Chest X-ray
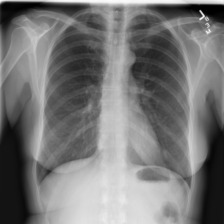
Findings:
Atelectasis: negative
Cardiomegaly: negative
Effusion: negative
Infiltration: positive
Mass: negative
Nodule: negative
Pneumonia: negative
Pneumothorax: negative
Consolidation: negative
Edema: negative
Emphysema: negative
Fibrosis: negative
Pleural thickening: negative
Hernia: negative